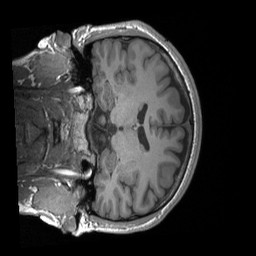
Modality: T1w
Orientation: coronal
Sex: male
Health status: ill
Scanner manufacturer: siemens
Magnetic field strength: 3 T
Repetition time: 1.66 s
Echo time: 0.00254 s